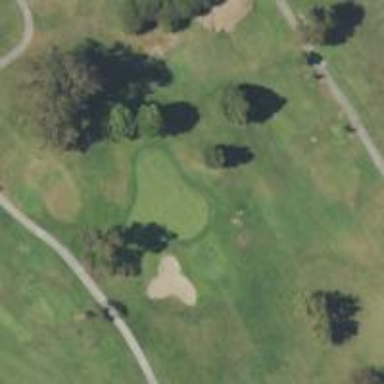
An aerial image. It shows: Golf hole.